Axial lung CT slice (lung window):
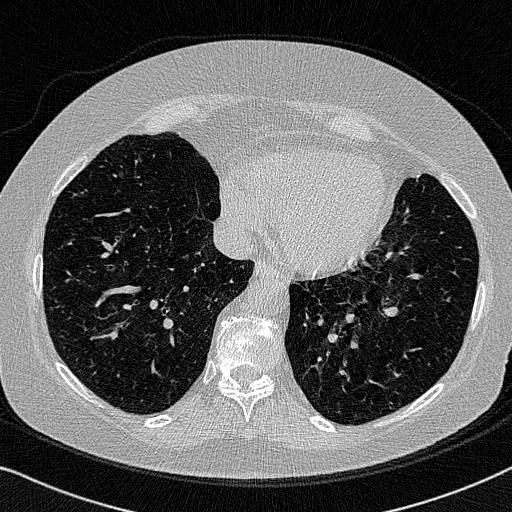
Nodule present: no